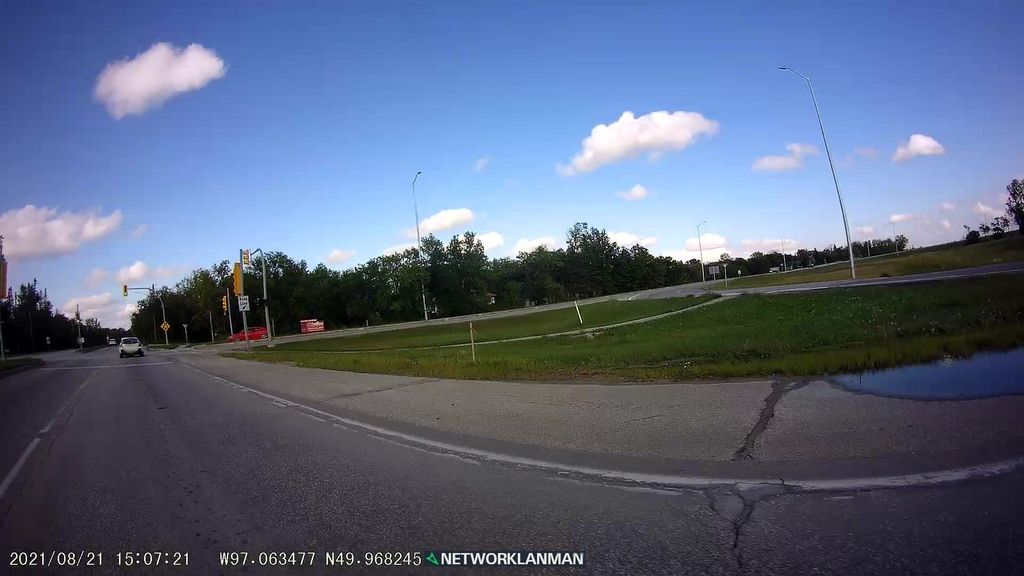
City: winnipeg